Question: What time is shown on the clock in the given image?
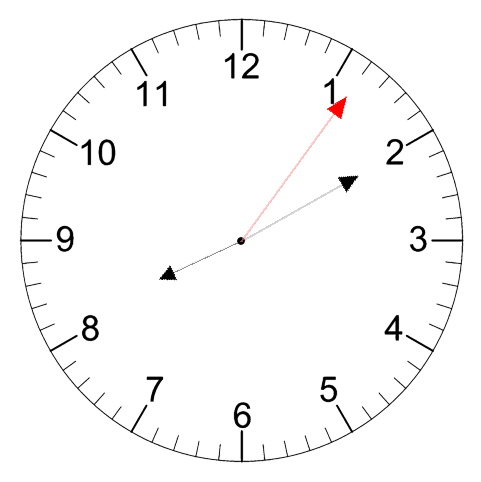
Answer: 08:10:06